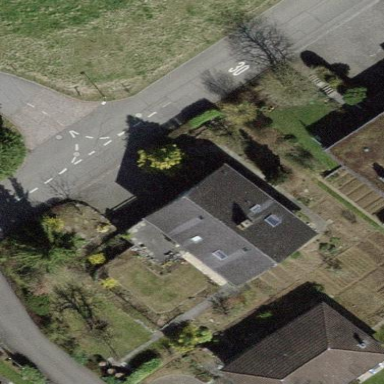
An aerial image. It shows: Building with tile roof.